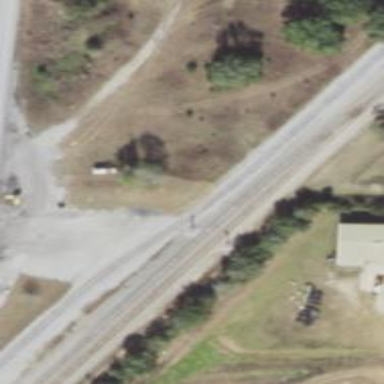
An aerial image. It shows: Railway siding with rails.